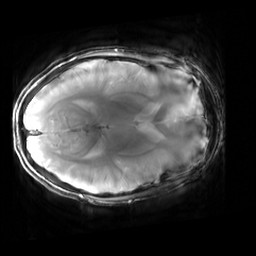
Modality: T2starw
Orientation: axial
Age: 26
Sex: female
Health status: healthy
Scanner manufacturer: siemens
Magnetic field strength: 3 T
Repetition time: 0.7 s
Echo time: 0.02 s